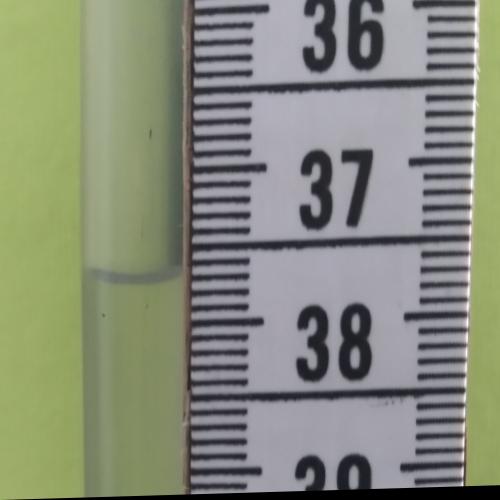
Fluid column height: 37.7 cm